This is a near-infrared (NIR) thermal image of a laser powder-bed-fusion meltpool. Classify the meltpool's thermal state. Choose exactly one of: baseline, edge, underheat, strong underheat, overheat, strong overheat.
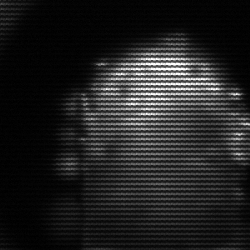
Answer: baseline